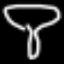
Label: mushroom